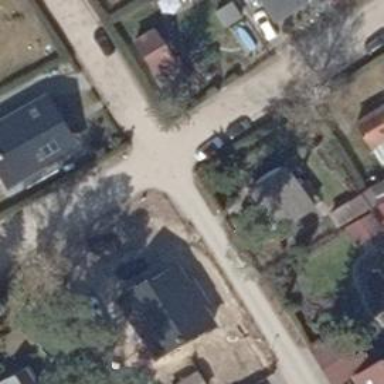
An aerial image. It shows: Residential road.